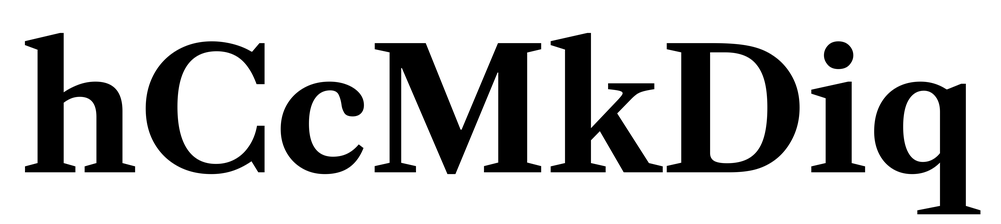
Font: LibreCaslonText_Bold